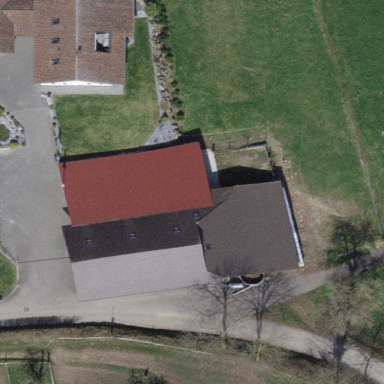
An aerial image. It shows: Rural barn.